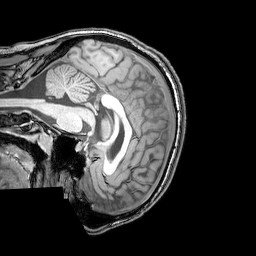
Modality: T1w
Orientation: sagittal
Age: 25
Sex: male
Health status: healthy
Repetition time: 0.081 s
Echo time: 0.037 s